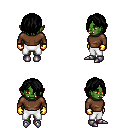
a pixel art fantasy rpg character, female body template, orc, green skin, brown long-sleeve shirt, white pants, black bangs hairstyle, gold gloves, metal boots, four views (front, back, left, right), 2x2 character sprite sheet, small pixel art, hard edges, no anti-aliasing